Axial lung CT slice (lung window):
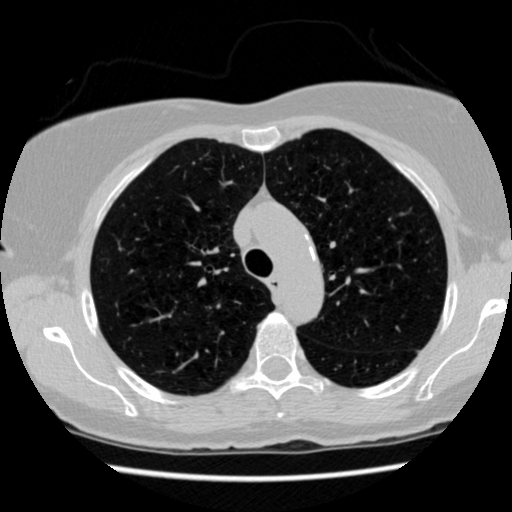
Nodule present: no